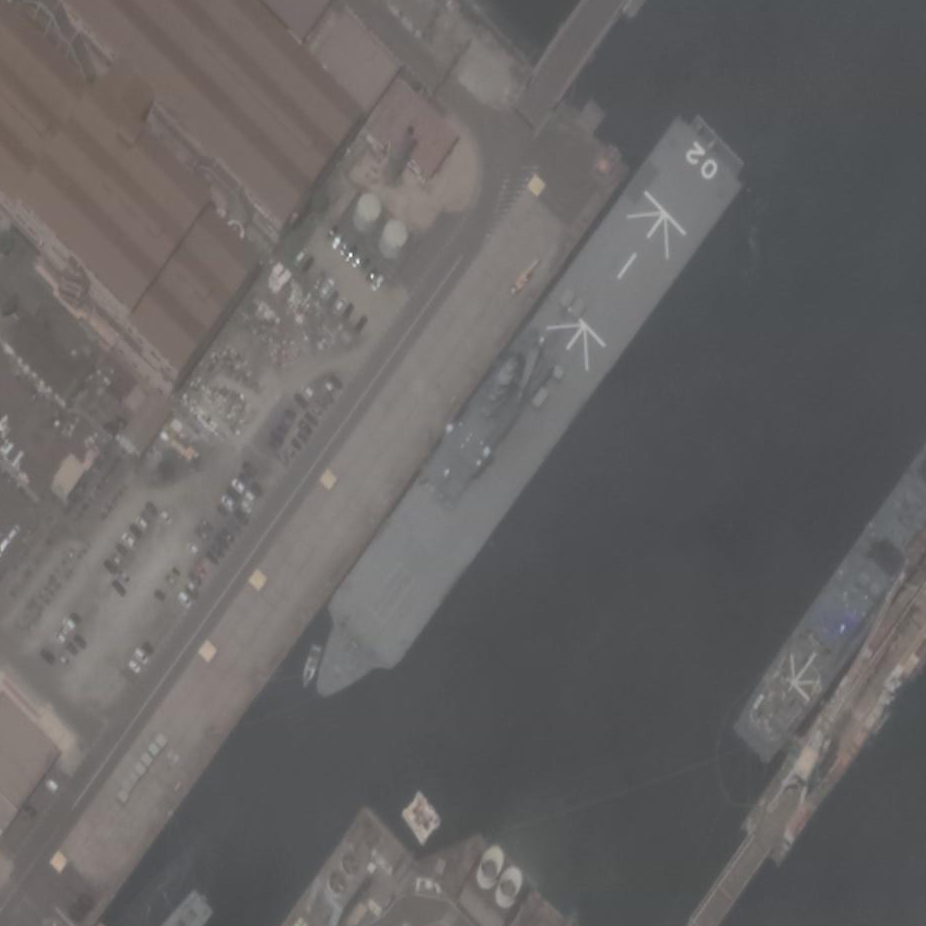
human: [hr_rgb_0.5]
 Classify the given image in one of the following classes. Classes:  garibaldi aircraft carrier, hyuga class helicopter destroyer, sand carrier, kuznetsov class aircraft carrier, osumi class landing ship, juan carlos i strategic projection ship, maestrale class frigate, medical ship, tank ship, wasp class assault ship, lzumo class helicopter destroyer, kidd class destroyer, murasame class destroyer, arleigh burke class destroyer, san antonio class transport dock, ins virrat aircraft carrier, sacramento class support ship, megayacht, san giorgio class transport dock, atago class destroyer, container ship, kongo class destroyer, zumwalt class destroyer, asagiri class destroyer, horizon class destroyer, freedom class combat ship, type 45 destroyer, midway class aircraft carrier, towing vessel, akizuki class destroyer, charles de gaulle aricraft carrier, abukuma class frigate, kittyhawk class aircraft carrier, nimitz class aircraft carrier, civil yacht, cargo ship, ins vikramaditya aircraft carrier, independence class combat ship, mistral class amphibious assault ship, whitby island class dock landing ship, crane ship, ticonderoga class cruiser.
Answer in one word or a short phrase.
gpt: Osumi class landing ship